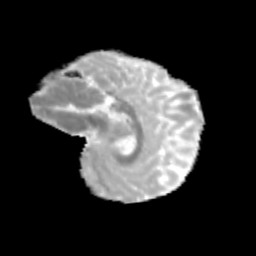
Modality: MD
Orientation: sagittal
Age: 11
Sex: female
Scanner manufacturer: siemens
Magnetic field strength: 3 T
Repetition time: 3.8 s
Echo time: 0.07 s